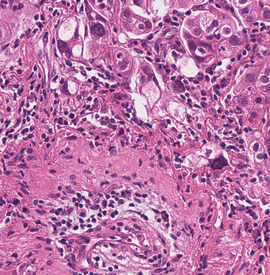
Tumor epithelial tissue: yes
Tumor-associated stroma tissue: yes
Normal tissue: no